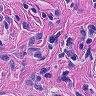
Metastatic tissue present: yes